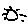
Label: sun